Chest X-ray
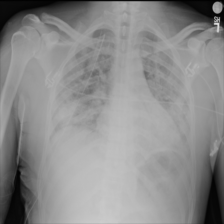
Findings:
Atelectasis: negative
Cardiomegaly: negative
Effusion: negative
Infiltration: positive
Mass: negative
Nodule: negative
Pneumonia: negative
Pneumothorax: negative
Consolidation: negative
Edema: negative
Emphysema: negative
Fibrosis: negative
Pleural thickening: negative
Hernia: negative